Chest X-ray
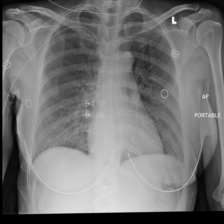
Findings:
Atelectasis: negative
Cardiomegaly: negative
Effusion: negative
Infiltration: negative
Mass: negative
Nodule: negative
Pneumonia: negative
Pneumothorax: negative
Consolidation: negative
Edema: negative
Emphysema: negative
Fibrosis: negative
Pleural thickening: negative
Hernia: negative